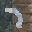
Label: 7